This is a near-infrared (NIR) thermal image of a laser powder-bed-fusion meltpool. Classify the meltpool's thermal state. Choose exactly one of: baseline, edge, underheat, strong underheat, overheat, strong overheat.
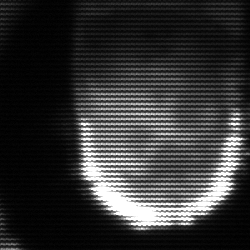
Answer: baseline